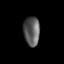
Tissue: lung
Cell type: T cells
Senescence score: 0.2069
Nuclear area (px): 464
Mean DAPI intensity: 92.621